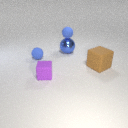
large blue metal sphere below small blue rubber sphere